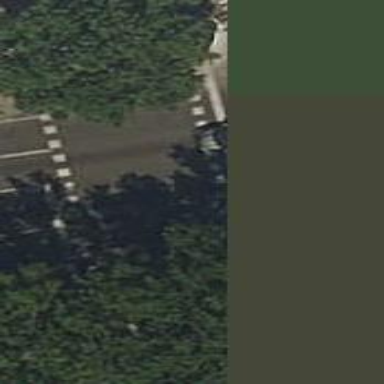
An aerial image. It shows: Crossing with zebra traffic signals.